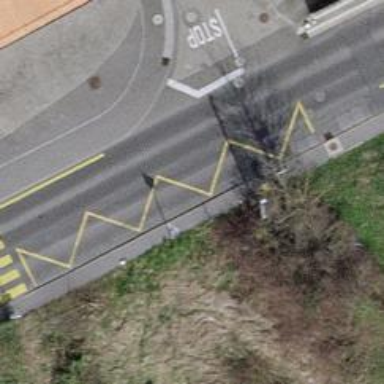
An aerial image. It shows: Bus stop with designated stop position for public transport.